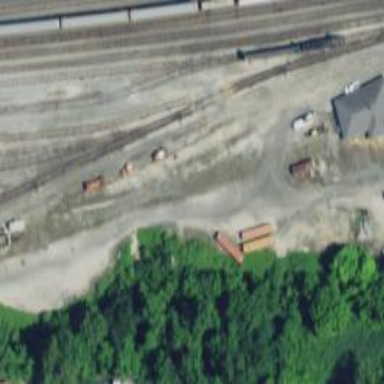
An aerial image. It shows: Unused railway yard.